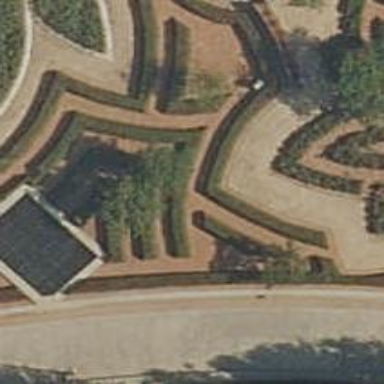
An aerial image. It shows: Hedge acting as barrier.